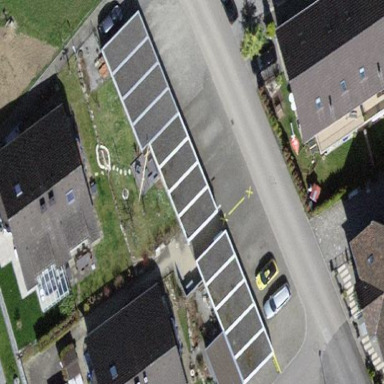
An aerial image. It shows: Group of garages.